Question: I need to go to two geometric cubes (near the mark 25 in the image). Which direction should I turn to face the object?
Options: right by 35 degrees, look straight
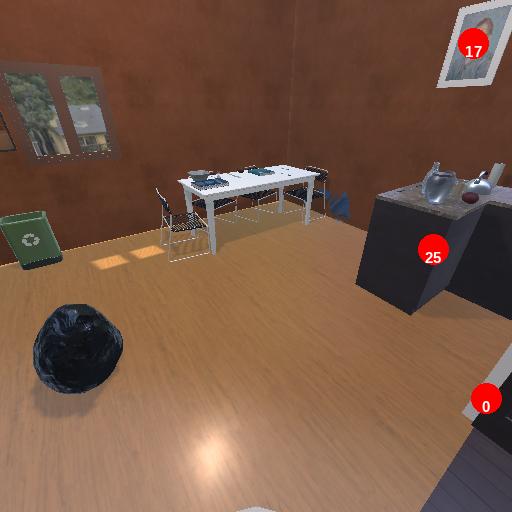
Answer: right by 35 degrees